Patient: sex M, age 29
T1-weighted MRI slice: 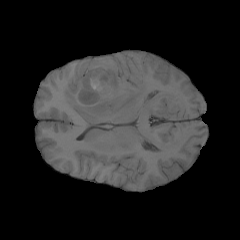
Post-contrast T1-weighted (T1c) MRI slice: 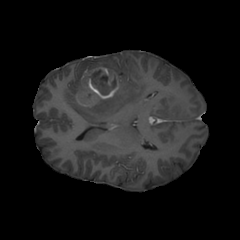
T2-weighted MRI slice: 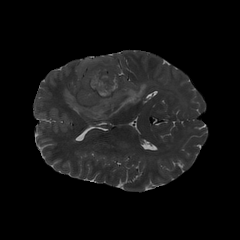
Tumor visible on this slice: yes
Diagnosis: Glioblastoma, IDH-wildtype
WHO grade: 4